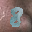
Label: 8